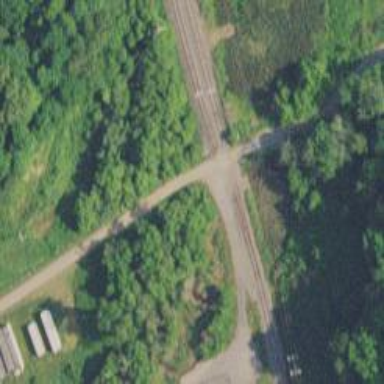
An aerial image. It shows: Level crossing along the railway.